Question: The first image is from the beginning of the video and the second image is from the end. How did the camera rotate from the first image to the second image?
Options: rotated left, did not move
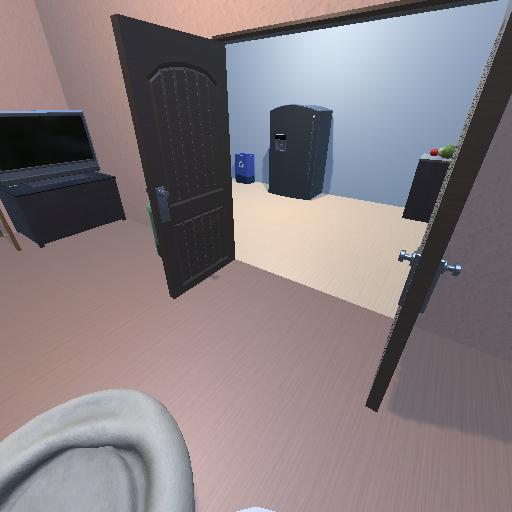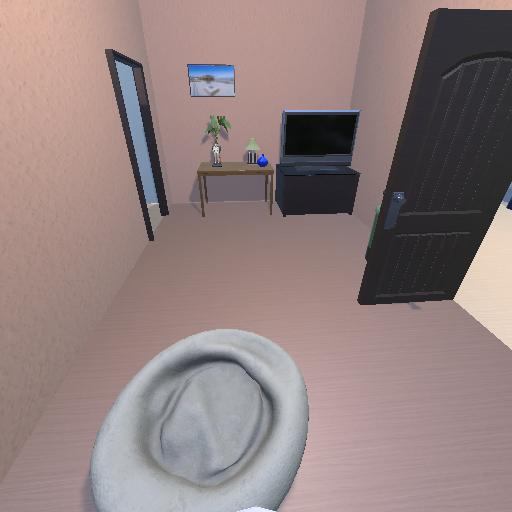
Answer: rotated left